Question: How to open an external executable file using jenkins
I tried it in execute window batch command like
'''
cd c:\EMailercall testcompete.exe
'''
But it is not working
then i tried
'''
start testcomplete.exe
'''
This testcomplete will run the automated site and write a text file .
It is also not working.Is there any pluggin or method in jenkin to open external executable files?
 showing prompt when testcomplete trying to start
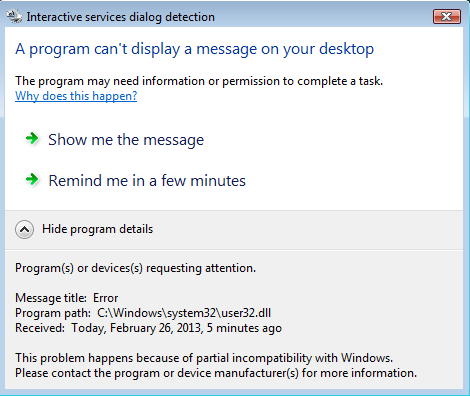
Answer: Set the Jenkins service to "Allow service to interact with the desktop". This will allow Jenkins to use the desktop as a resource.